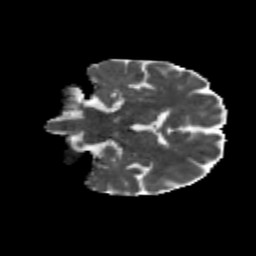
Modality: MD
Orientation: coronal
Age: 67
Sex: male
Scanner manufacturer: siemens
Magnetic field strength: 3 T
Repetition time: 4.71 s
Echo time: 0.0906 s